Question: Hello Java Developers,
I've never encountered this scenario so far. This scenario is:
(To make the scenario general for readers, lets have this illustration.)
We have this 'Box.png' and 'Circle.png' declared:
'''
private final URL IMG1_DIRECTORY = Main.class.getResource("/res/Box.png");
private final URL IMG2_DIRECTORY = Main.class.getResource("/res/Circle.png");
'''
Under our constructor:
'''
try {
box = ImageIO.read(IMG1_DIRECTORY);
} catch (Exception e) {
// Our catchblock here
}
try {
circle= ImageIO.read(IMG2_DIRECTORY);
} catch (Exception e) {
// Our catchblock here
}
currentImg = box;
'''
With the 'paint' method, the box is drawn to our 'JPanel' as shown in our 'Illustration 1'.
'''
@Override
public void paint(Graphics g) {
g.drawImage(currentImg, DEFAULT_LOCATION, DEFAULT_LOCATION, null);
}
'''
Through a certain event, 'mousePressed' in this example the Image will be changed.
'''
@Override
public void mousePressed( MouseEvent e ) {
currentImg = circle;
repaint();
}
'''
The desired output is shows in our 'Illustration 2'. Unfortunately, the result happens to be the 'Illustration 3'.
The question was:
- Why is the result happens to be both image overlaying each other?
- Another thing, if I have a code that will repaint the image to circle ( From 'Illustration 3' ) the box will just overlay the 'circle' image.

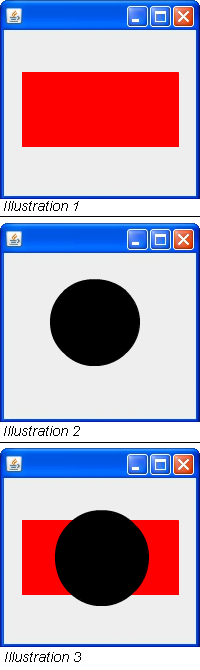
Answer: 1. You've failed to call super.paint, which, apart from a whole bunch of other important stuff, clears the graphics context
2. You should rarly need to override paint, it's normally preferred to use paintComponent, but make sure you call super.paintComponent
The graphic context is a shared resource and tends to be re-used between repaints, that means, because you didn't clear the graphics context when you painted, you've got the previous "state", which then paint over